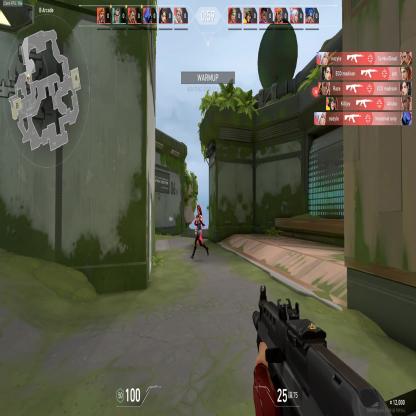
Label: enemy